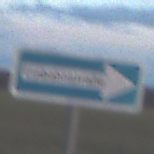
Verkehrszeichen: EinbahnstrasseRechtsweisend
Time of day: SunriseSunset
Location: Outdoor (Nature)
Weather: PartlyCloudy
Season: NotSpecified
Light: Natural